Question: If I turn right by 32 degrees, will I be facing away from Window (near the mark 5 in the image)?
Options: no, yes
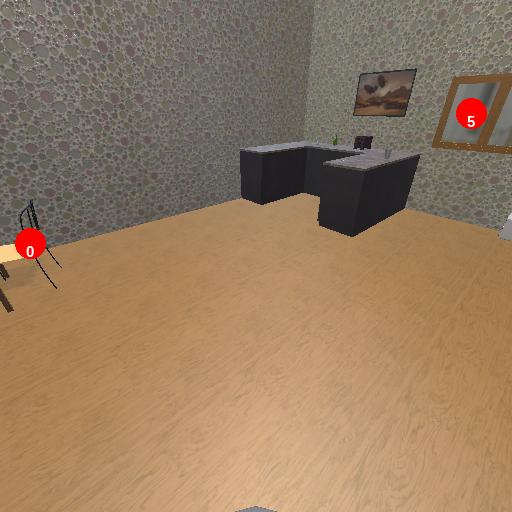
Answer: no